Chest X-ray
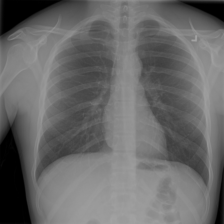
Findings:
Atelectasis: negative
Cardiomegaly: negative
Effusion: negative
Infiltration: negative
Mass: negative
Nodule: negative
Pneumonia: negative
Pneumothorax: negative
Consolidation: negative
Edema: negative
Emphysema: negative
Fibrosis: negative
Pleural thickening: negative
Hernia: negative